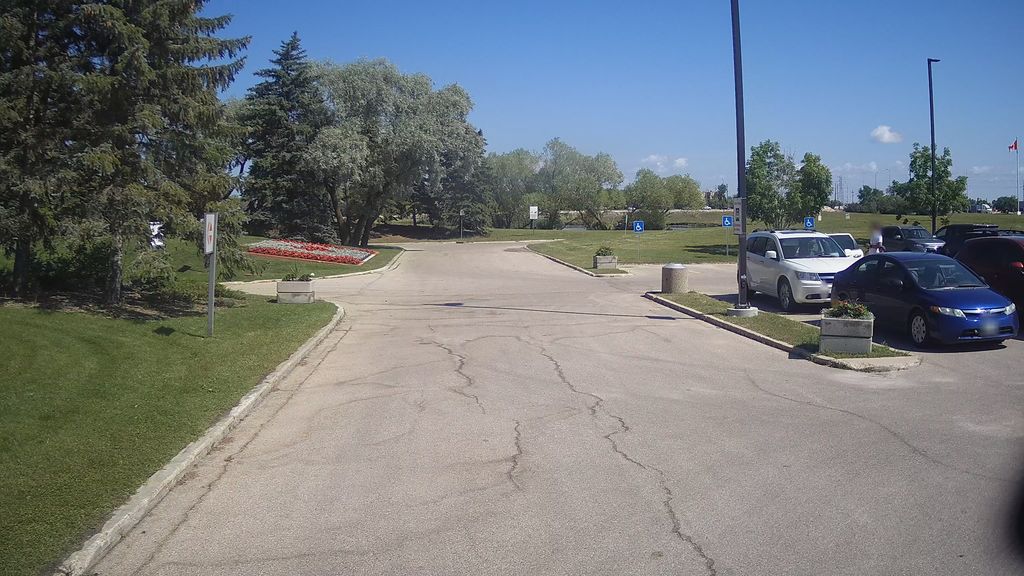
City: winnipeg